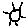
Label: sun